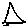
Label: triangle